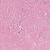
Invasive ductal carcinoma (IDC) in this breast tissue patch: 1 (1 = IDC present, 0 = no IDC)